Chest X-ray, PA view. Patient: 64 years old, sex F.
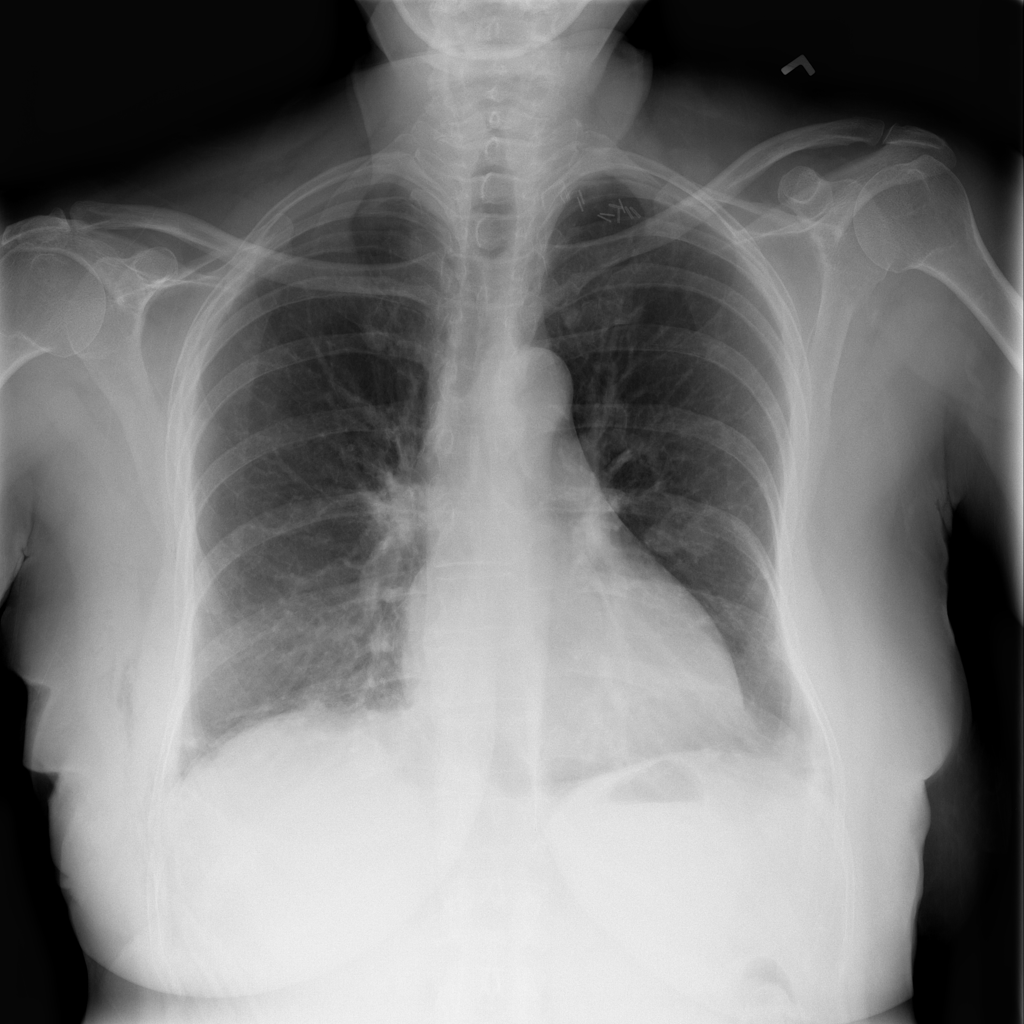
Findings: No Finding